Chest X-ray. View position: AP
Patient age: 50
Patient sex: F
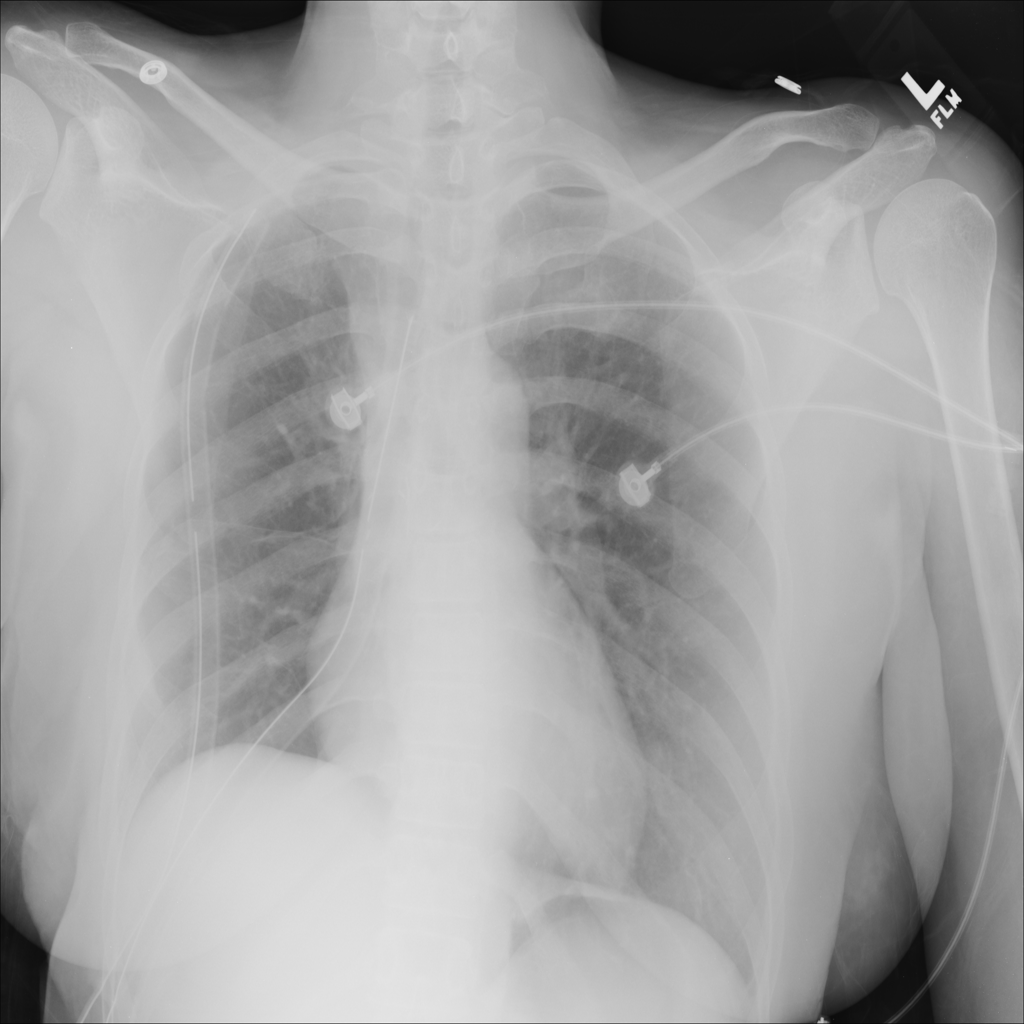
Finding: Pneumothorax